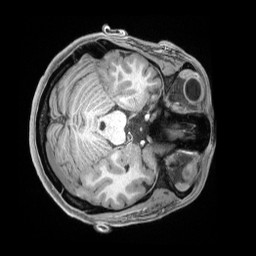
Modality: T1w
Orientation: axial
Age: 26
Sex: female
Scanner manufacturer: siemens
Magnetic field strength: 3 T
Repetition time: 2.4 s
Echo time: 0.00226 s